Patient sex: M
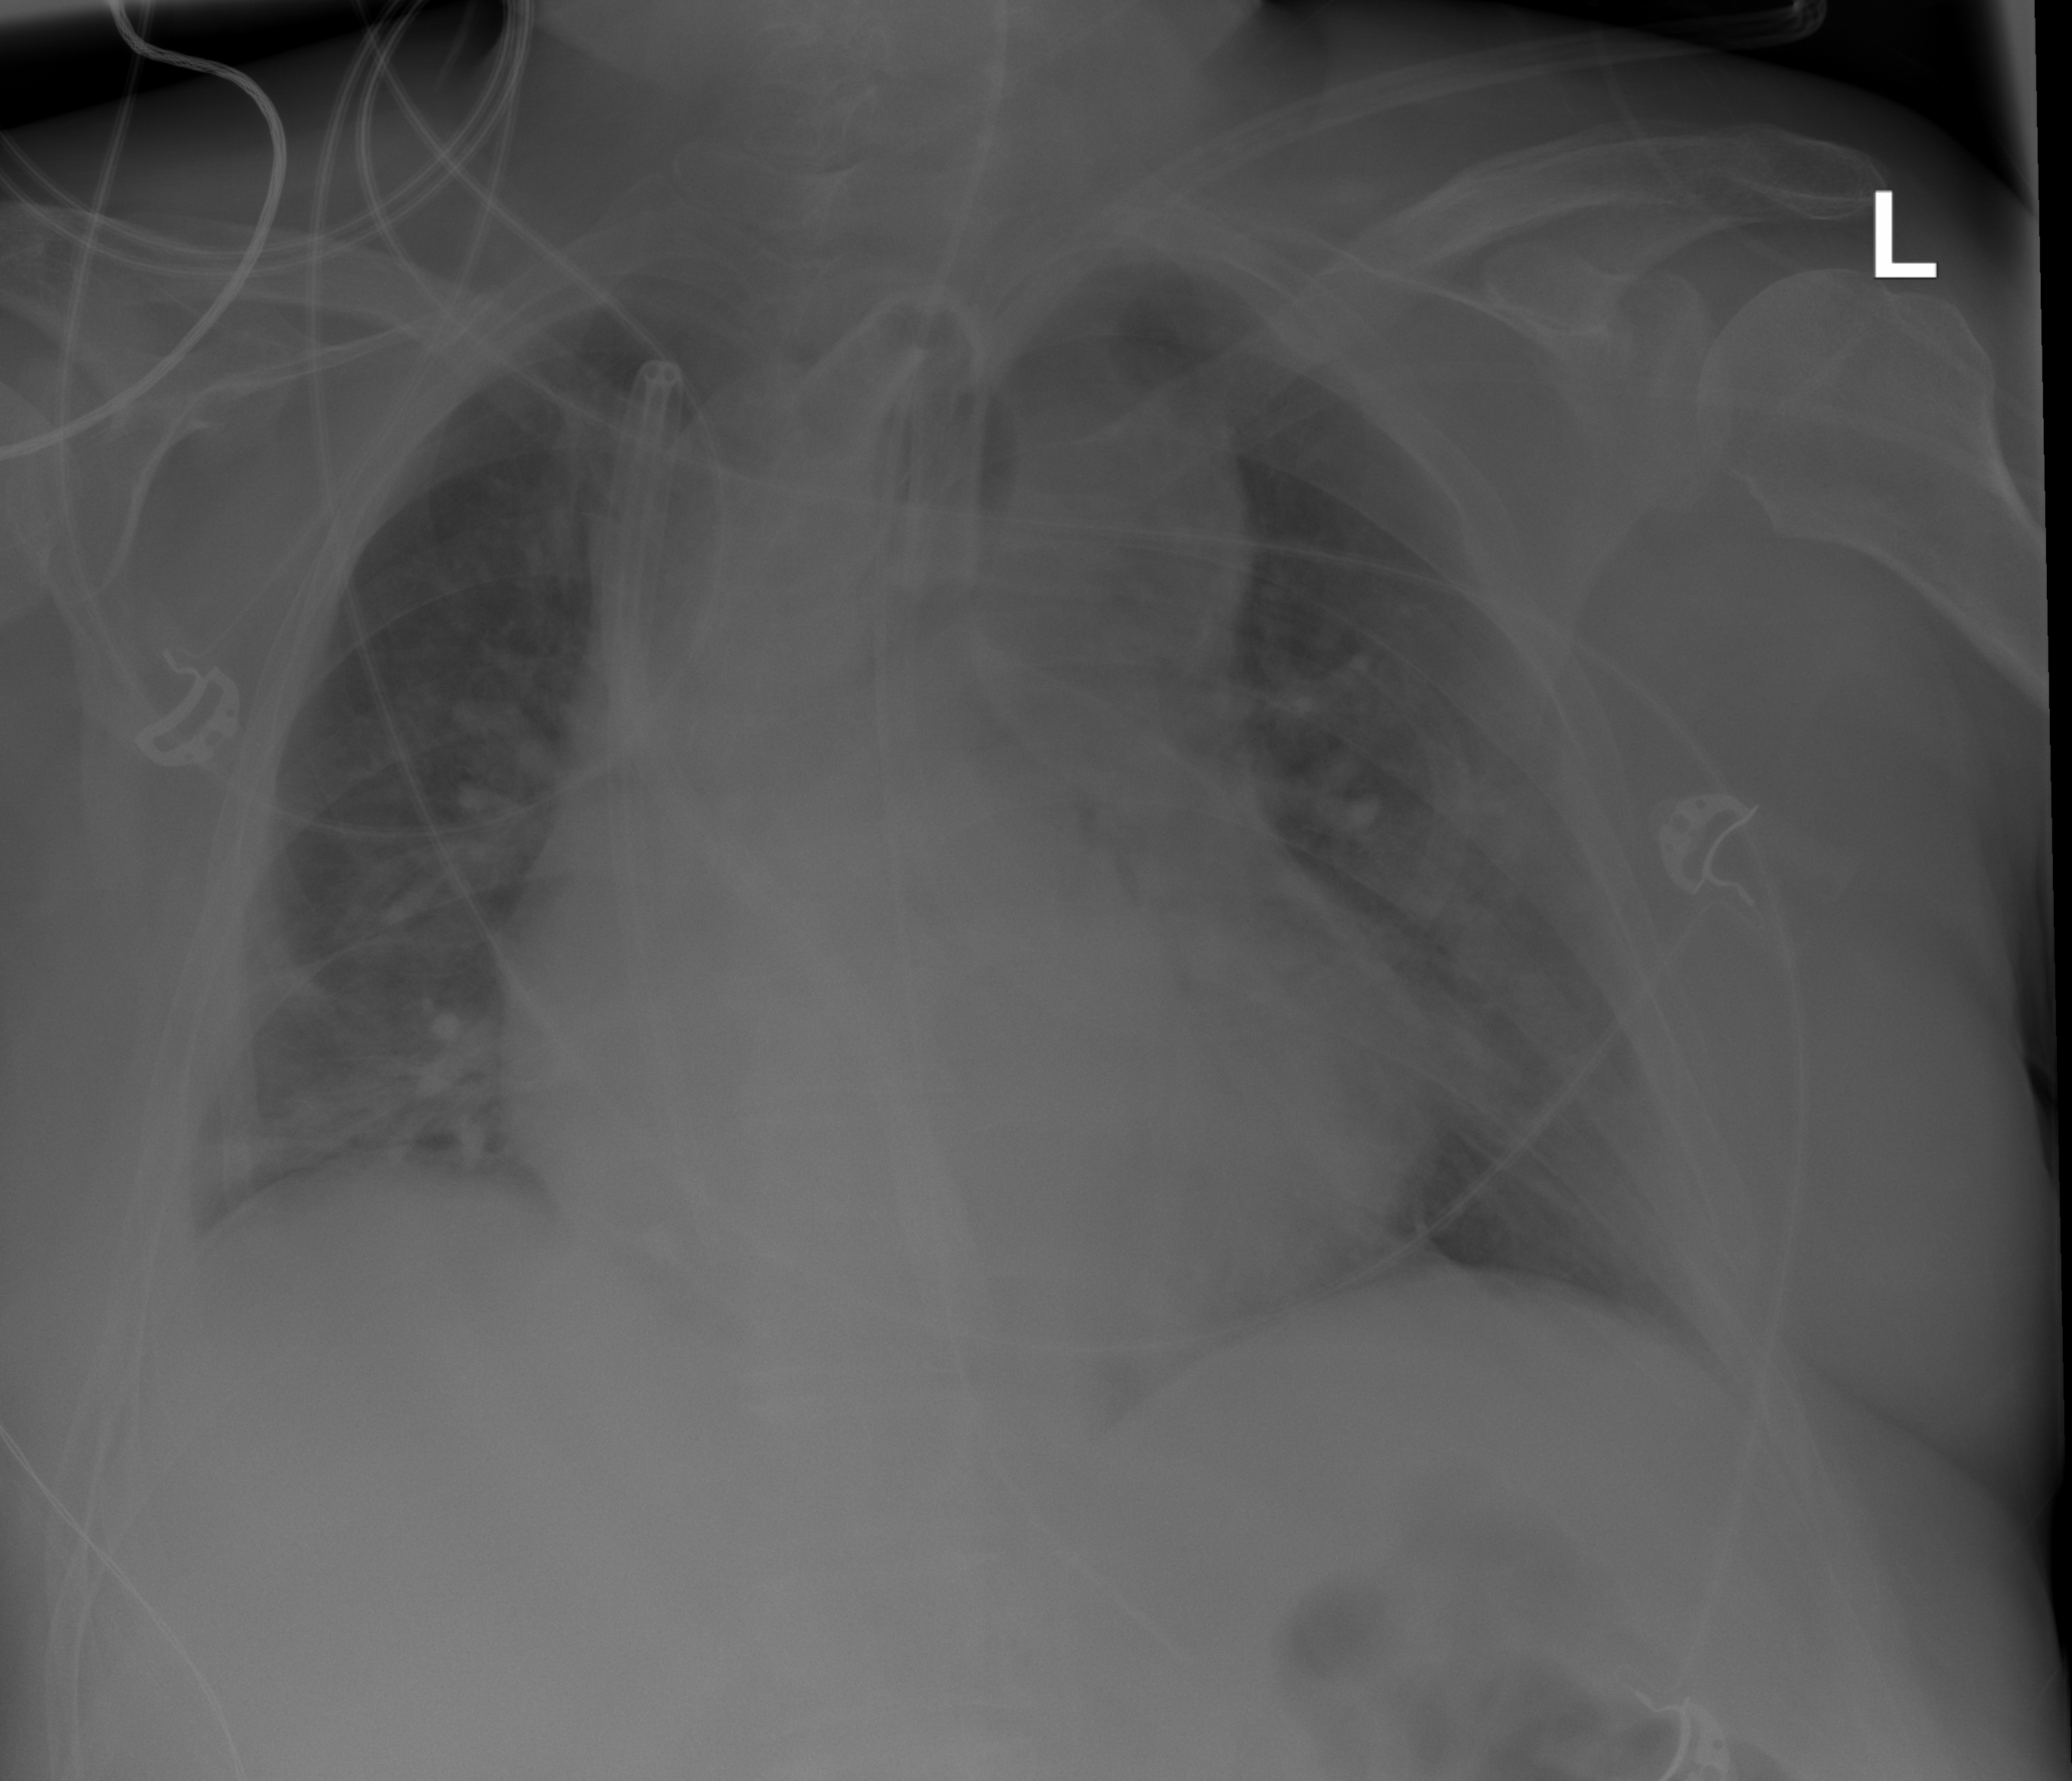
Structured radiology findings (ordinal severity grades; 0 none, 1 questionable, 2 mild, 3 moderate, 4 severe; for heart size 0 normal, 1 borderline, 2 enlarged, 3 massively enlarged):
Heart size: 3
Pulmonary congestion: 0
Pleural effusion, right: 0
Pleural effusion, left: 0
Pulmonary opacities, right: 2
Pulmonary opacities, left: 0
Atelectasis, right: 2
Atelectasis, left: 2